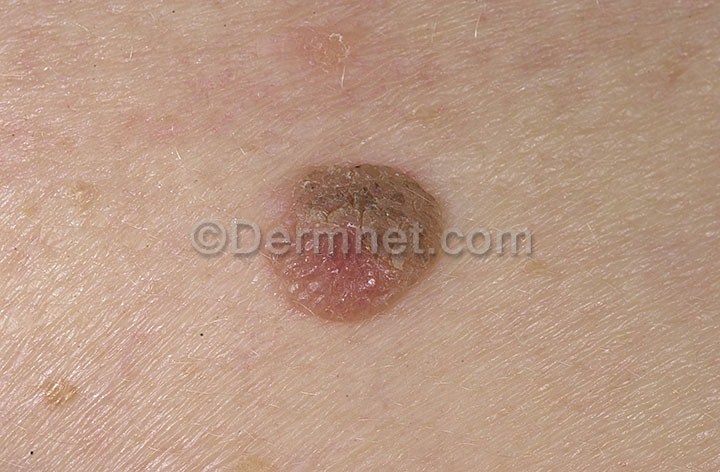
Disease: Seborrheic Keratoses and other Benign Tumors